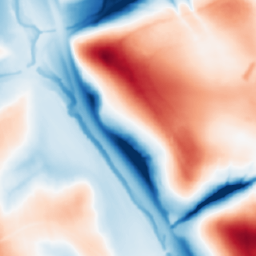
Category: multiscale
Decomposition family: dog_multiscale
Decomposition parameters: sigma_ratio: 2
n_scales: 5
base_sigma: 1
Upsampling method: area
Upsampling parameters: scale: 2
Upsampling scale: 2